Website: walmart
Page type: account-selection
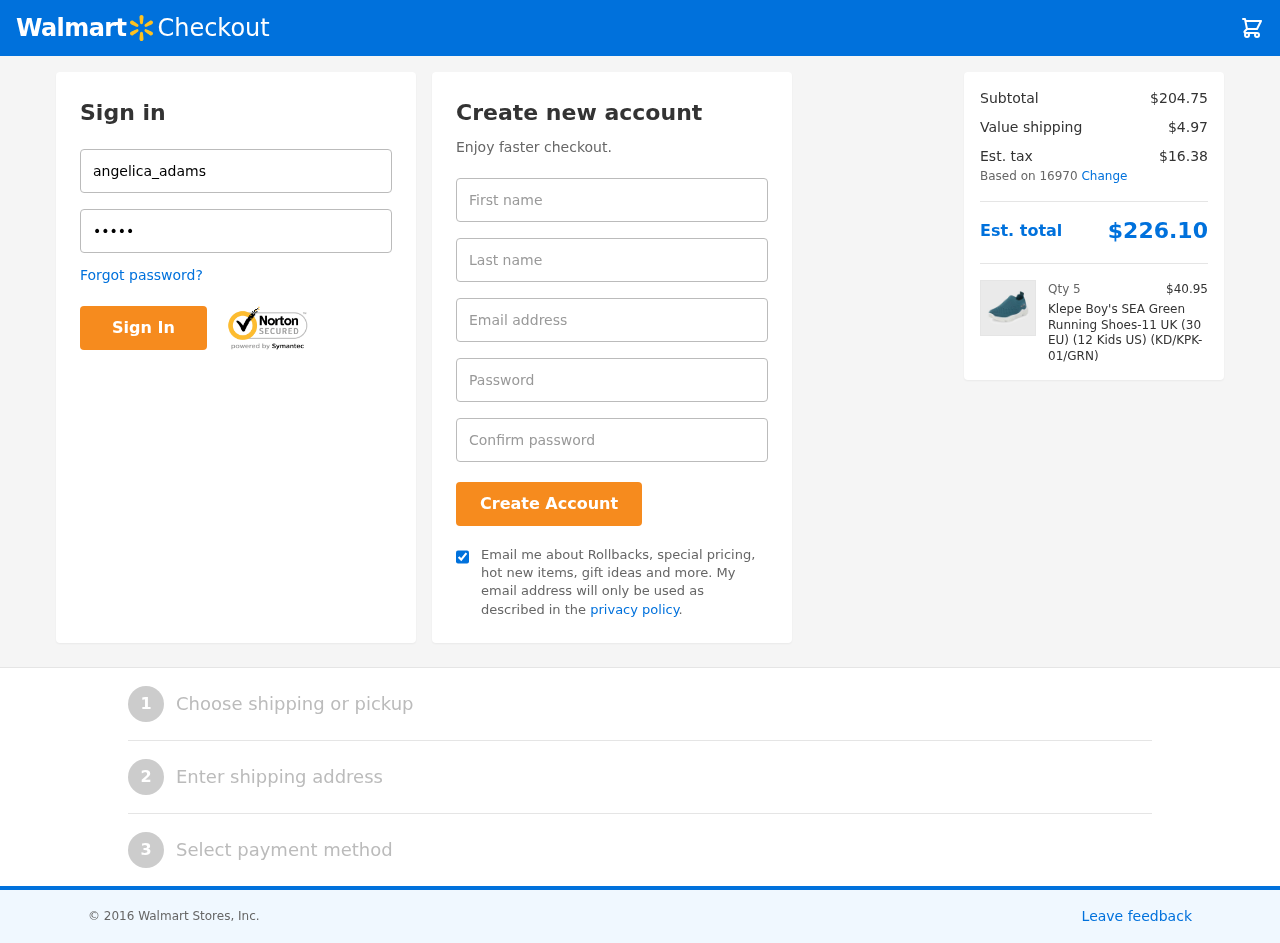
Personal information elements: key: PII_EMAIL
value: angelica.adams@hotmail.com
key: PII_FIRSTNAME
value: Angelica
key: PII_LASTNAME
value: Adams
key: PII_LOGIN_USERNAME
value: angelica_adams
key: PII_POSTCODE
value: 16970
Product elements: key: PRODUCT1_NAME
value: Klepe Boy's SEA Green Running Shoes-11 UK (30 EU) (12 Kids US) (KD/KPK-01/GRN)
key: PRODUCT1_PRICE
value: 40.95
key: PRODUCT1_QUANTITY
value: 5
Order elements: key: ORDER_SUBTOTAL
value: $204.75
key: ORDER_SHIPPING_COST
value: $4.97
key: ORDER_TAX
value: $16.38
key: ORDER_TOTAL
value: $226.10